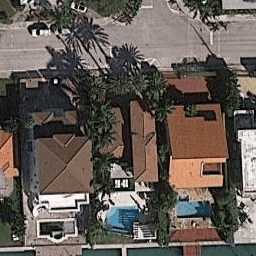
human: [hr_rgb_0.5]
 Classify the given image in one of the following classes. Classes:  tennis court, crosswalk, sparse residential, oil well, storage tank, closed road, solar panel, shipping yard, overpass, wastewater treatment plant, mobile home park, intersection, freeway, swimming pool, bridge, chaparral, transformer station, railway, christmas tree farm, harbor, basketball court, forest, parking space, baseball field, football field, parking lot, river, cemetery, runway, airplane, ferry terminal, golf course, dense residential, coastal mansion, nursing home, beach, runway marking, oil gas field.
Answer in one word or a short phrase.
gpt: coastal mansion